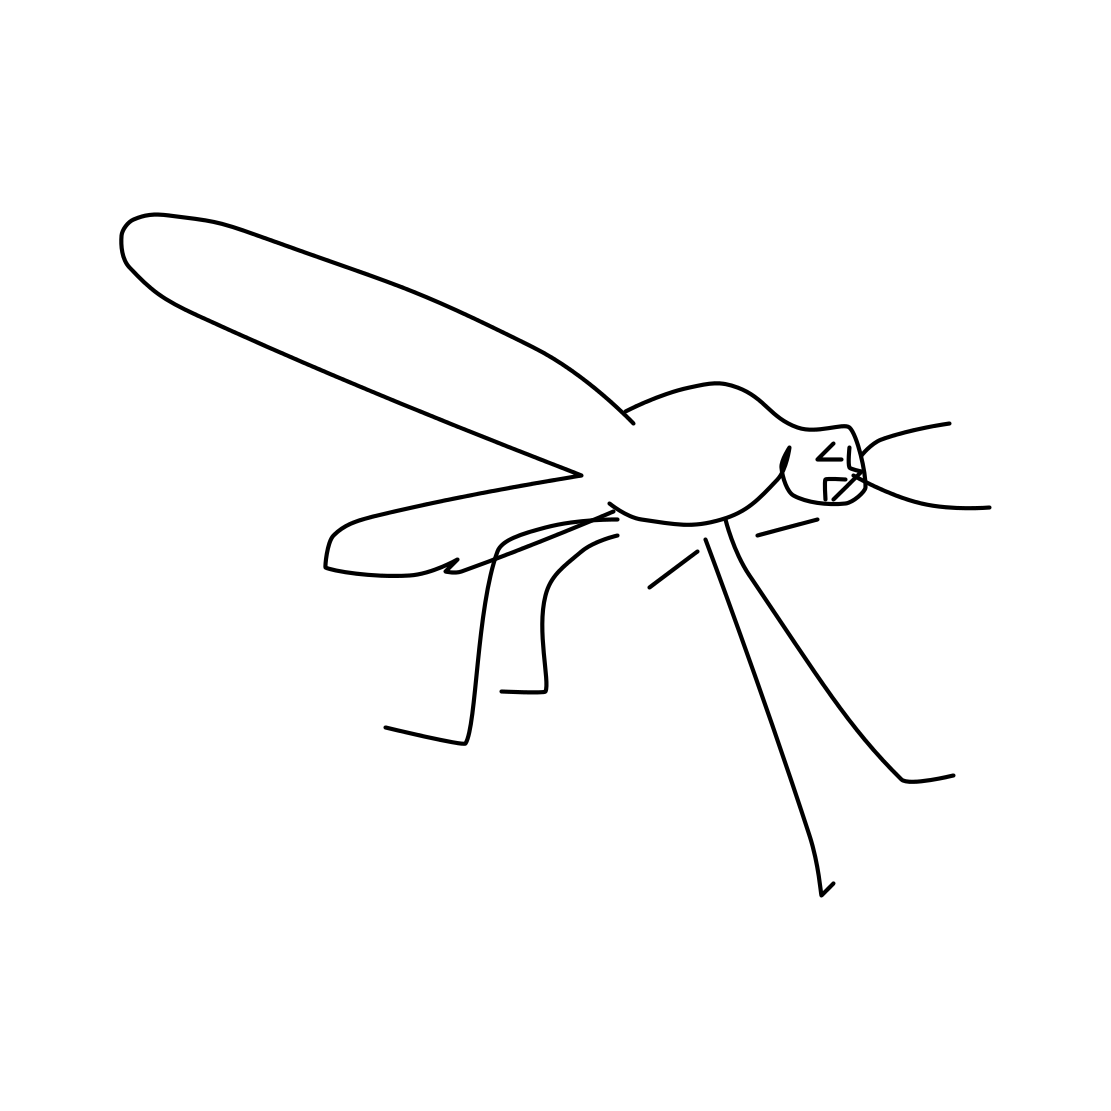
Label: mosquito